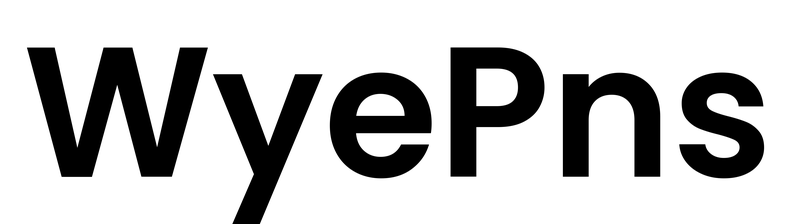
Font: Poppins-SemiBold